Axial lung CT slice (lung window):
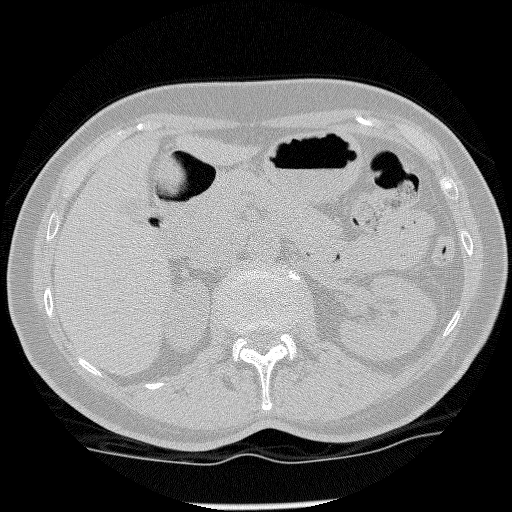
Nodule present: no